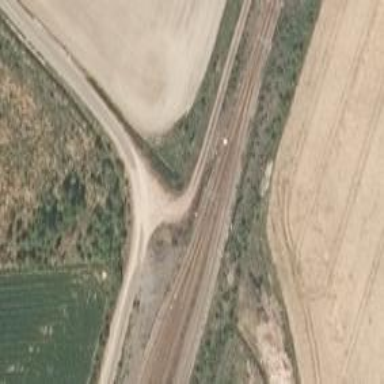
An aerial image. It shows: Continuous rail railway with electrified contact line.